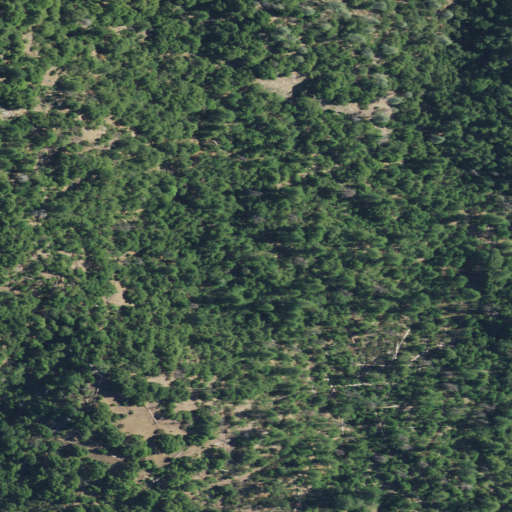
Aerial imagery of plain(s) in California named Papakum Pakan Flat containing only evergreen forest